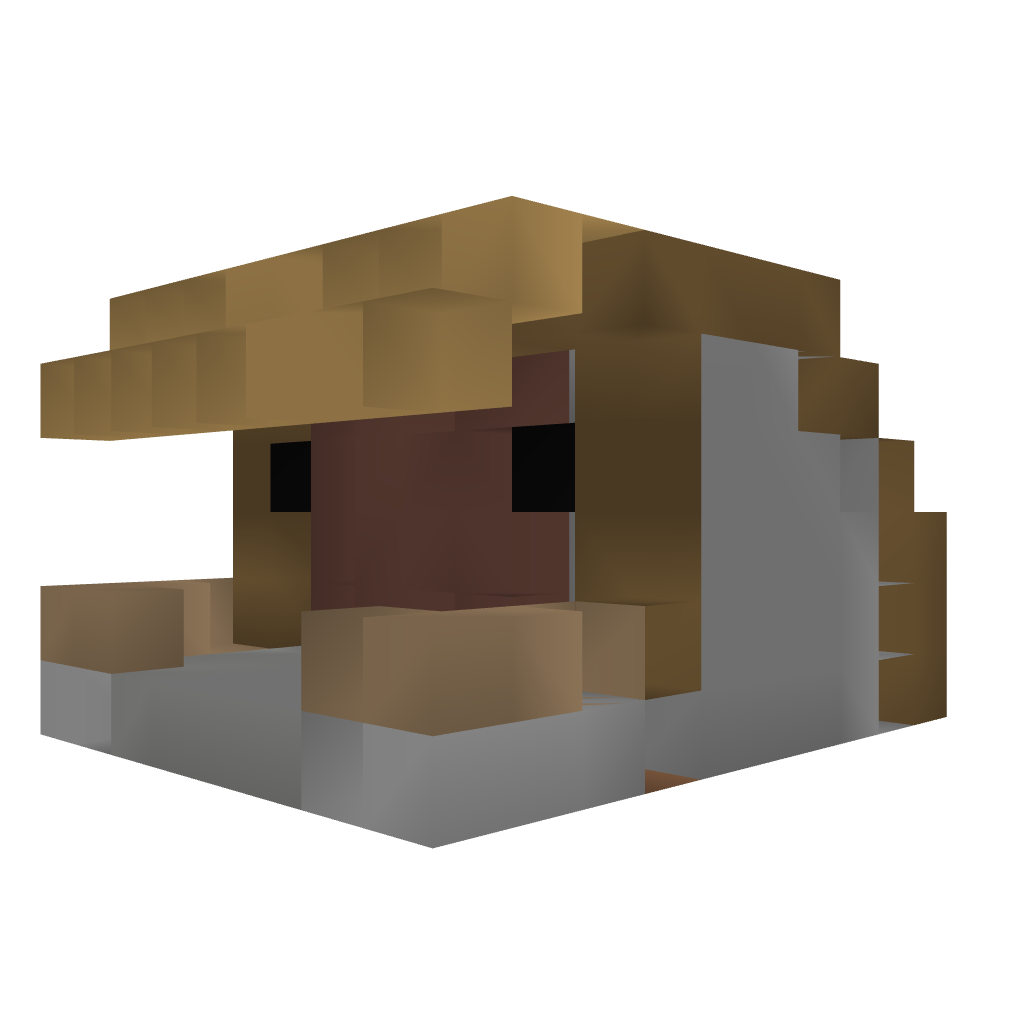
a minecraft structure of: Farm - Cocoa